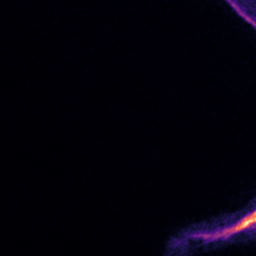
Label: Super-resolution Microtubules image